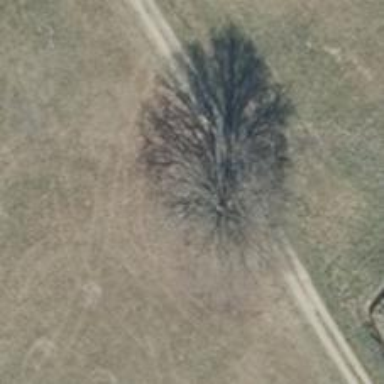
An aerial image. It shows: Deciduous tree with broadleaved leaves.